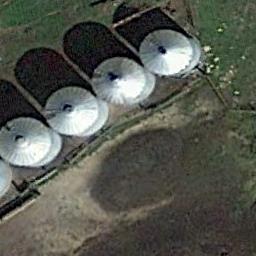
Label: storage_tank